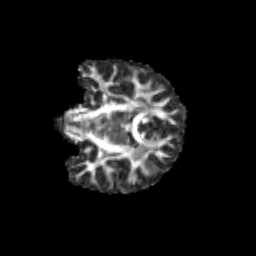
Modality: FA
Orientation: coronal
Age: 12
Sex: male
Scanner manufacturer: siemens
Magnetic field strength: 3 T
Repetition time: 3.8 s
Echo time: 0.07 s